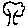
Label: tree